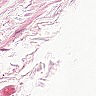
Metastatic tissue present: no